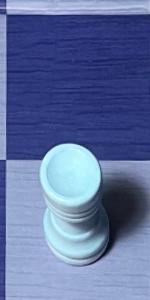
Label: Rook_White